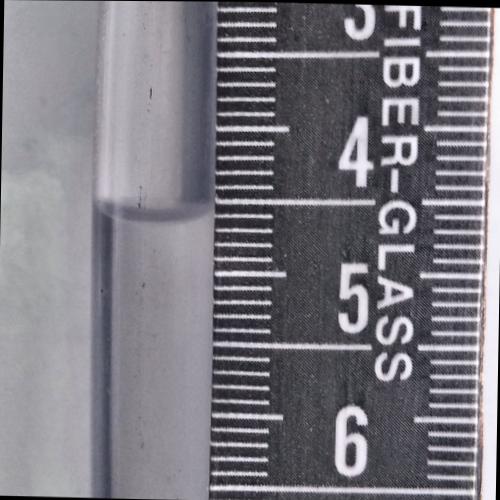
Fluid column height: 4.6 cm